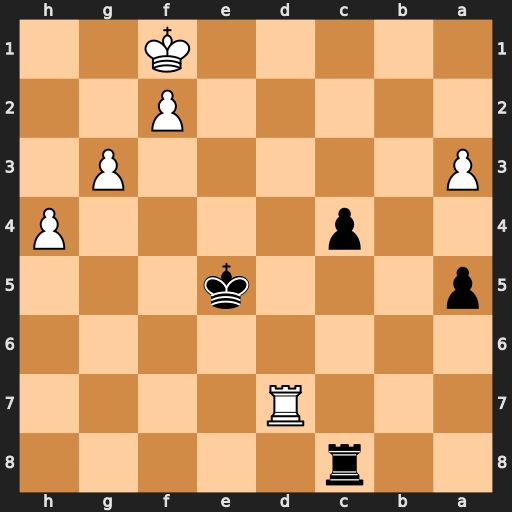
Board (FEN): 2r5/3R4/8/p3k3/2p4P/P5P1/5P2/5K2
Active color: b
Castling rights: -
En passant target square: -
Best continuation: c3 Rd1 c2 Rc1 Kd4